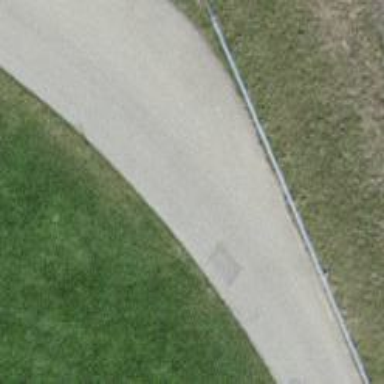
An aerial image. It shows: Service road with smooth asphalt surface of the highest grade.